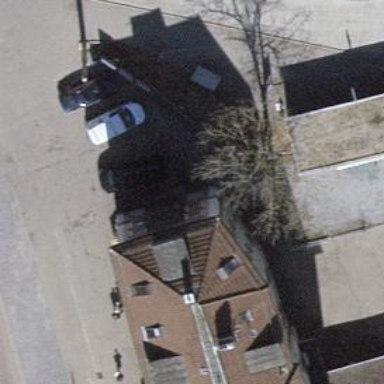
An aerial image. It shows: Post office.